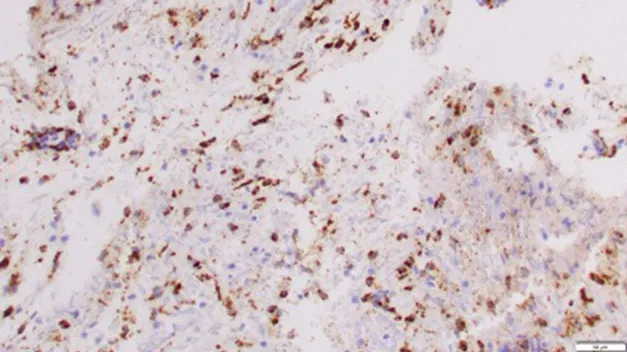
Immunohistochemistry of brain tissue revealed numerous CD68+ histiocytes (Mag. X 20).
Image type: pathology (immunostaining)